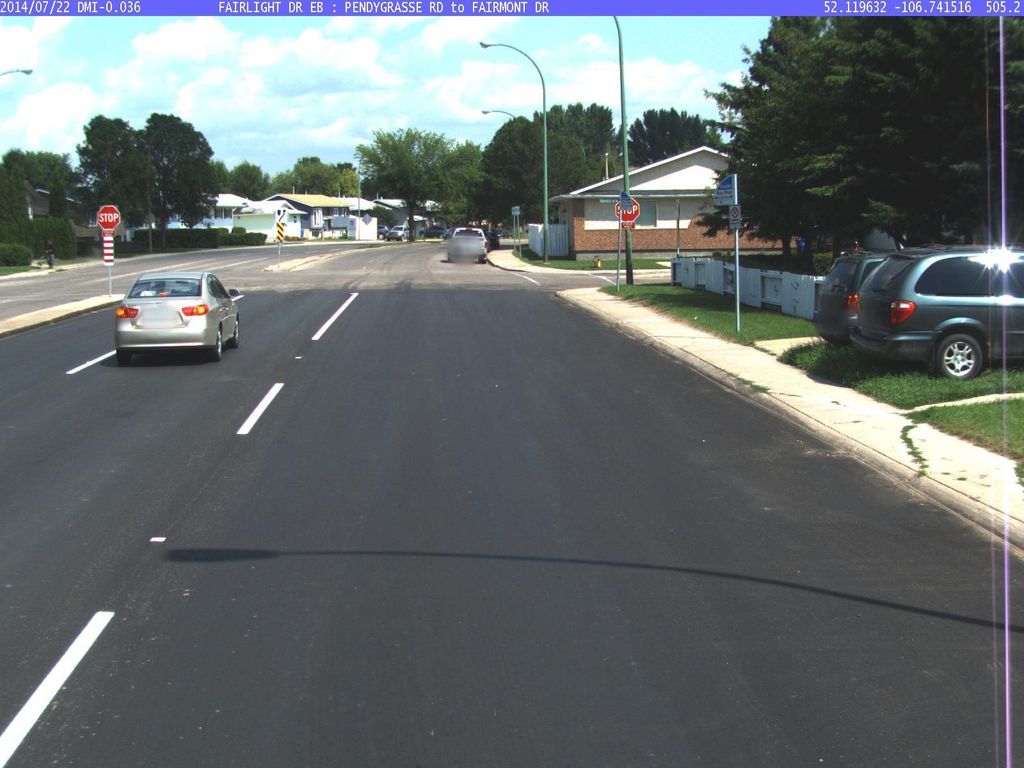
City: saskatoon